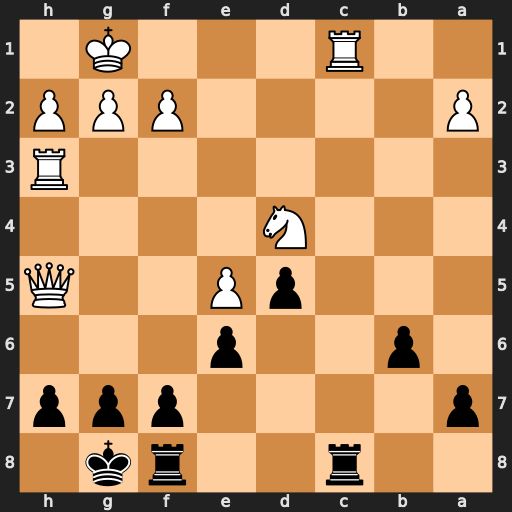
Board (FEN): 2r2rk1/p4ppp/1p2p3/3pP2Q/3N4/7R/P4PPP/2R3K1
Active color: b
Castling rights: -
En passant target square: -
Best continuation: Rxc1+ Qd1 Rxd1#